Question: Environment:
- - - - - - - - -
But search in Hoogle window in Eclipse is doing nothing. No error message, no search results, no nothing.
What could be the problem? Could someone help me find it?

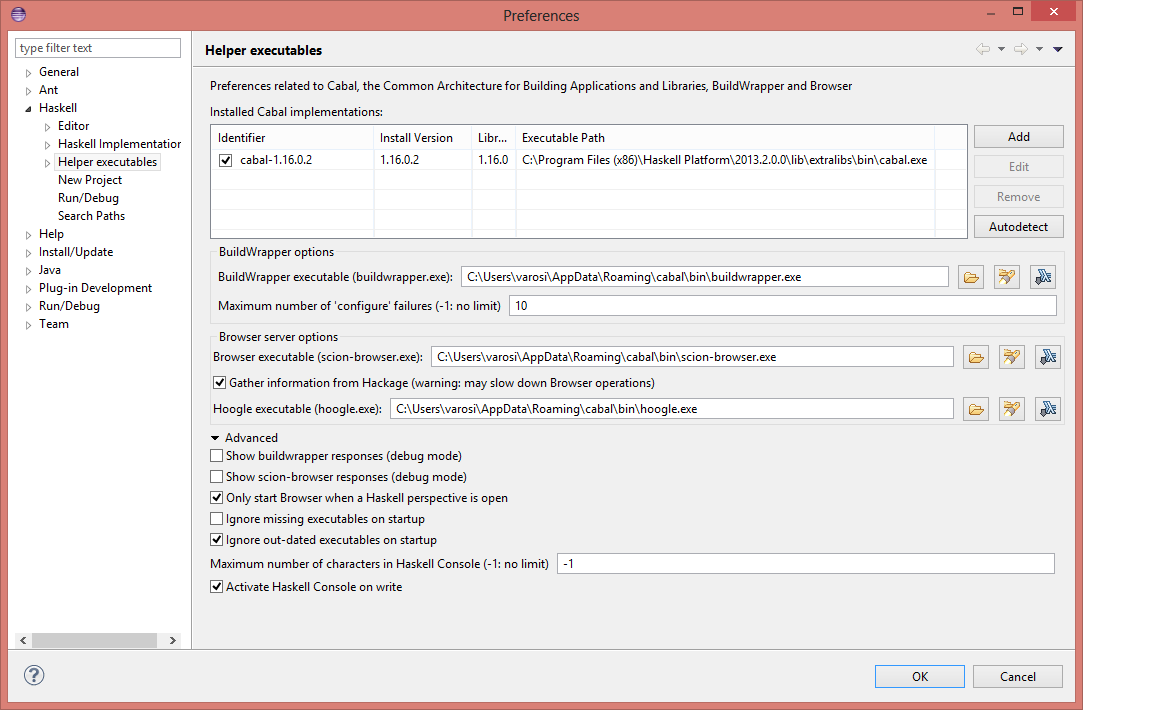
Answer: Look in the EclipseFP "Helper executables" preferences window if it is pointing to your Hoogle installation. If not, you may click the middle button (of those three besides the text box where the Hoogle address should be) to automatically find the correct installation in your machine.
If it is not the problem, I would advise you to reformulate your question and put more information, such a screenshot of your preferences window.
Anyway, follows a example of my preference window